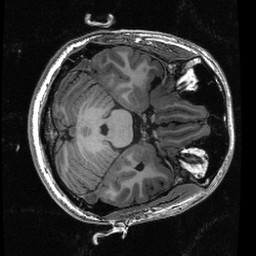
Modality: T1w
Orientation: axial
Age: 30
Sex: male